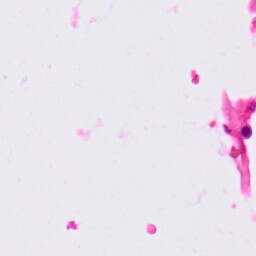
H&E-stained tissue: Lung